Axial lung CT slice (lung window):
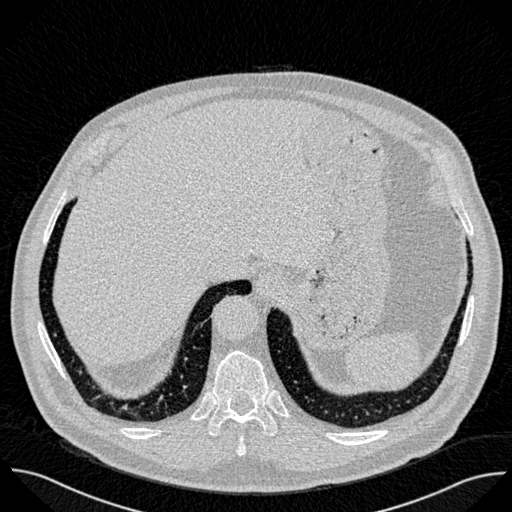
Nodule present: no